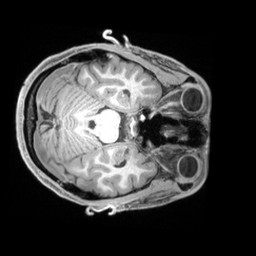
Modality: T1w
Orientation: axial
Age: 21
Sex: male
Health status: ill
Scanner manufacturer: siemens
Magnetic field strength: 3 T
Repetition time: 2.2 s
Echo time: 0.00218 s